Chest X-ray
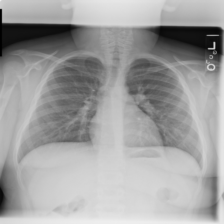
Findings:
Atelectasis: negative
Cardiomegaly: negative
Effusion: negative
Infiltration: negative
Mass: negative
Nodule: negative
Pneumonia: negative
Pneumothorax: negative
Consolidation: negative
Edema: negative
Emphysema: negative
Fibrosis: negative
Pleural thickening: negative
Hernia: negative